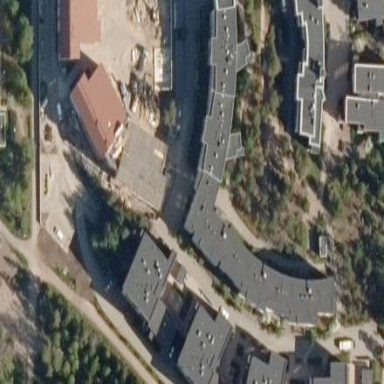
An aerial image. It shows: Residential building with apartments. The building has flat roof made of metal.